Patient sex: M
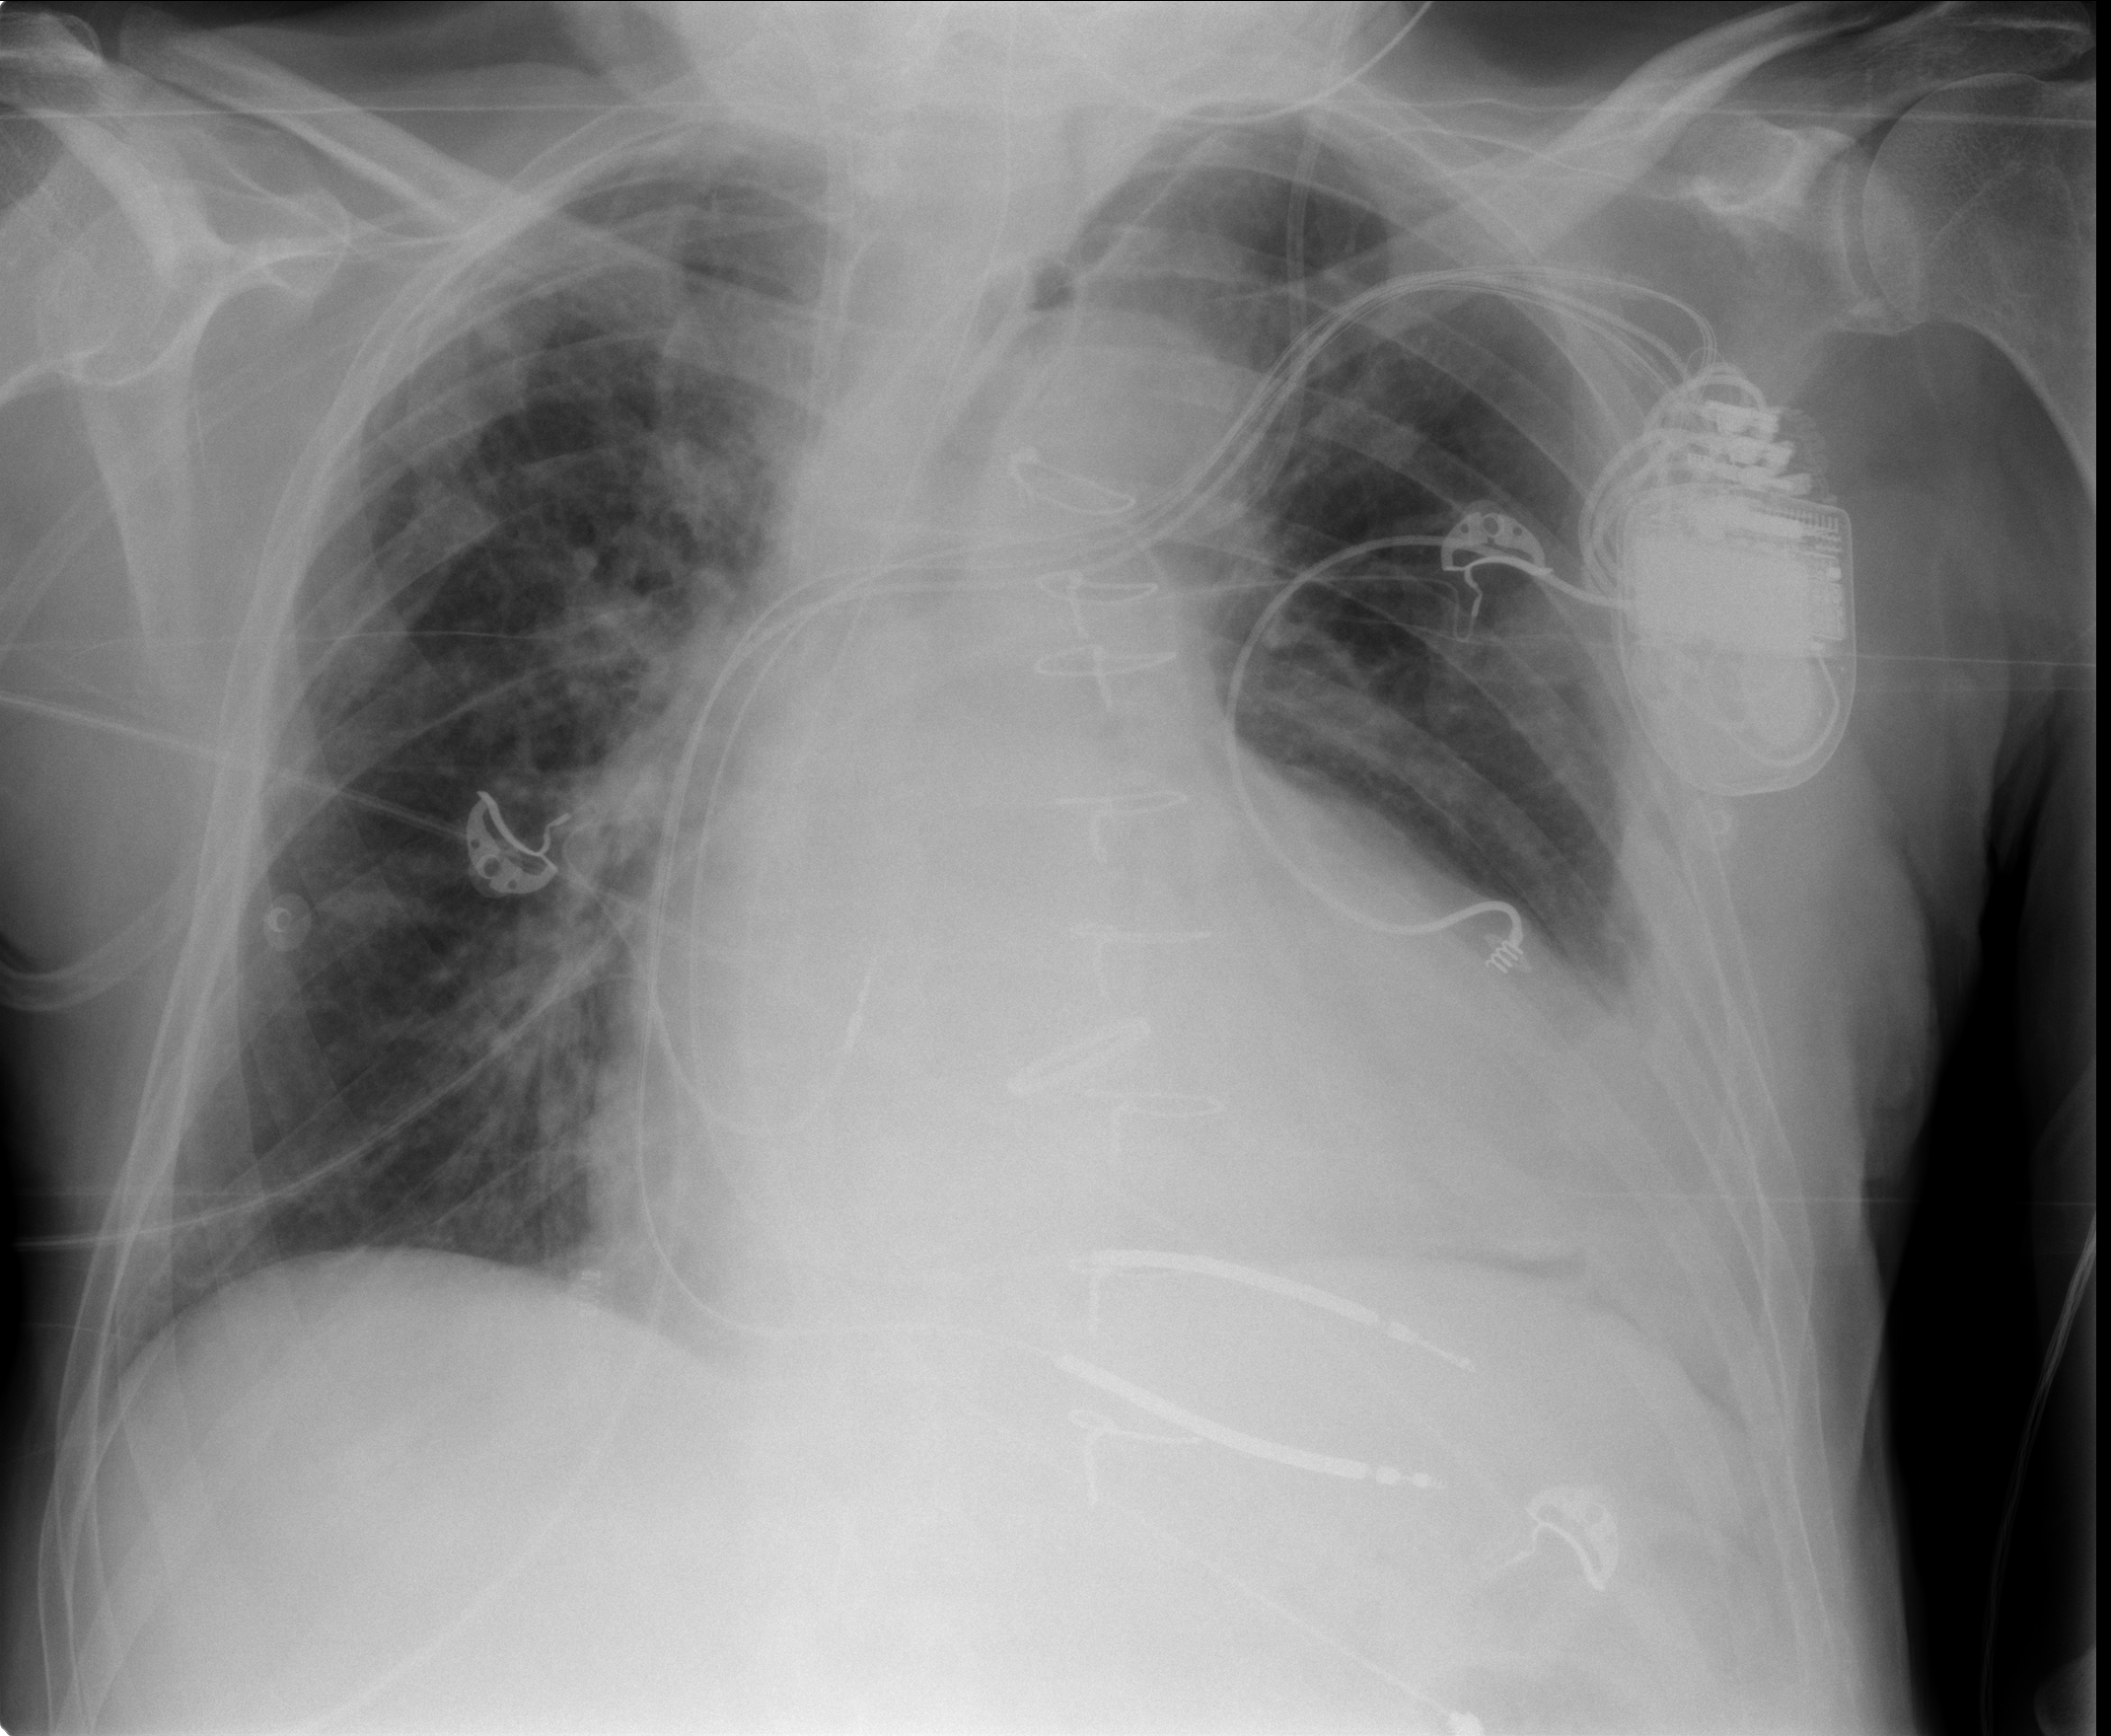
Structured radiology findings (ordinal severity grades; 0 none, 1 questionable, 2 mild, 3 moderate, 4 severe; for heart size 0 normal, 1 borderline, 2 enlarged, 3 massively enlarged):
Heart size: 2
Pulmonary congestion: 0
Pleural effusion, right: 0
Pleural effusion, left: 2
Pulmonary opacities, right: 2
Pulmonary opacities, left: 0
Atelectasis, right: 2
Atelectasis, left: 2